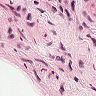
Metastatic tissue present: no